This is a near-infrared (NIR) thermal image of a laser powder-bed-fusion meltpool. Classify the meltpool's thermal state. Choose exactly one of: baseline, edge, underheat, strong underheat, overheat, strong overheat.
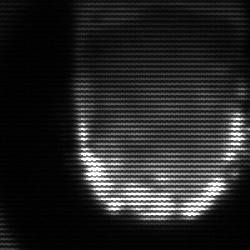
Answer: baseline